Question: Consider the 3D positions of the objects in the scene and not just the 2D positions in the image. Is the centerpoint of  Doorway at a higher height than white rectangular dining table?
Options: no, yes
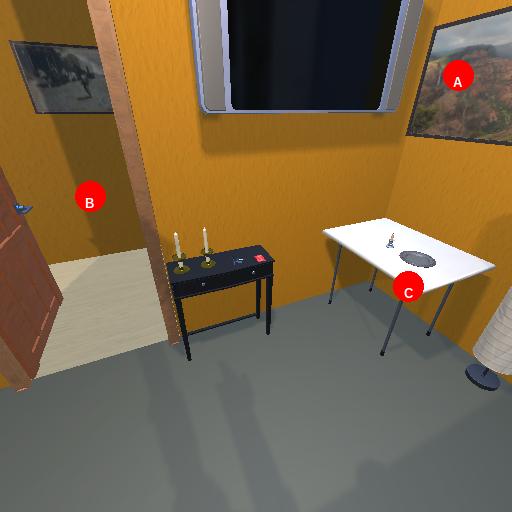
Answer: no